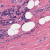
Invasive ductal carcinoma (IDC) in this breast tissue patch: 1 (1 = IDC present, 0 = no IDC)